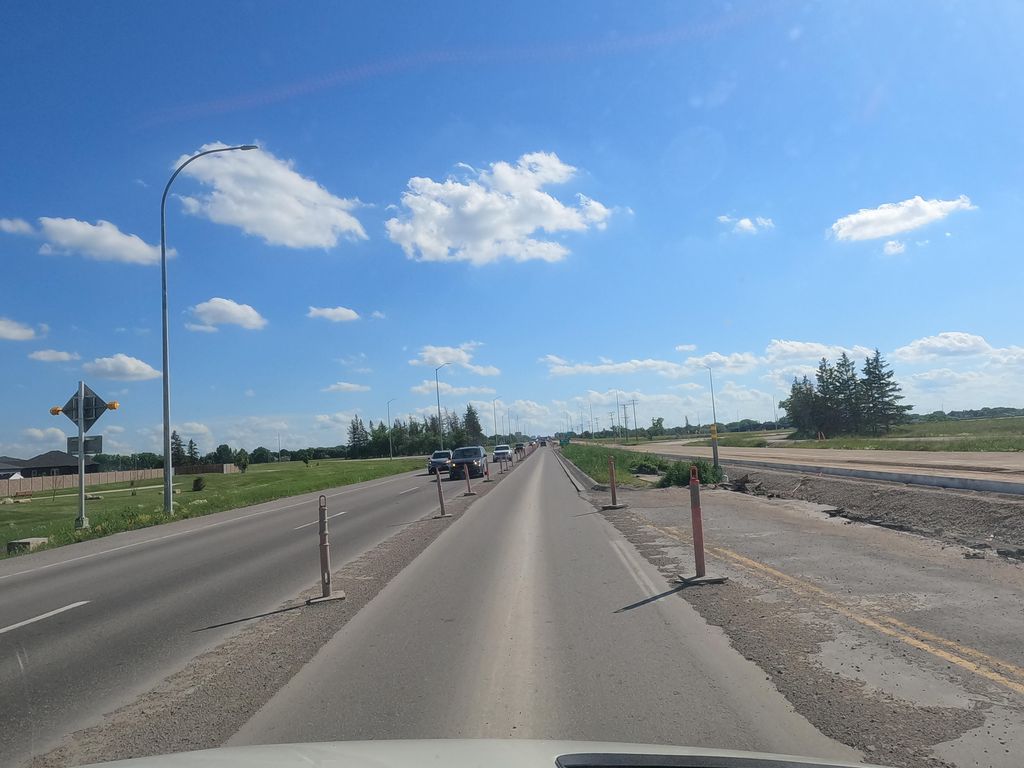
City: winnipeg